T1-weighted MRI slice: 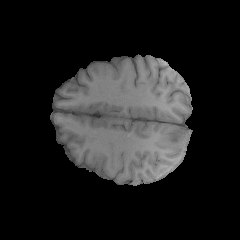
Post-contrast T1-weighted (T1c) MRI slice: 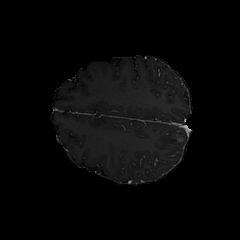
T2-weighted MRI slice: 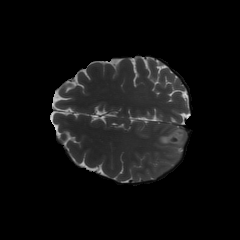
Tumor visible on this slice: yes